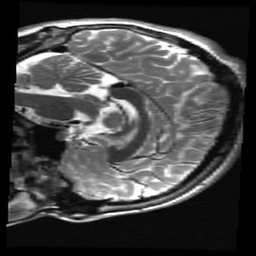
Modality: T2w
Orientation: sagittal
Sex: male
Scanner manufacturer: ge
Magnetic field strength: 3 T
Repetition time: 5 s
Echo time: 0.1012 s